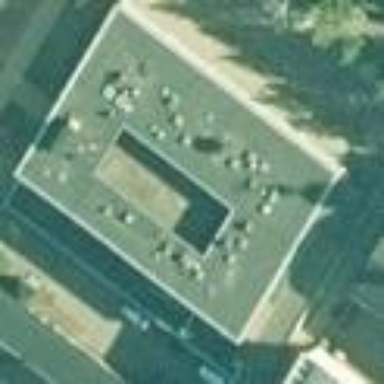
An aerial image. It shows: Flat-roofed building that serves as bank.